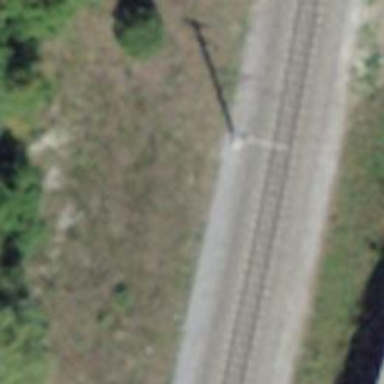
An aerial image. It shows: Catenary mast for power lines.